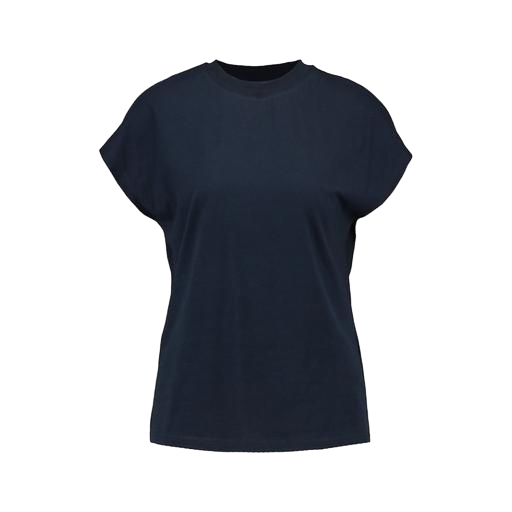
cap-sleeve tee, mid t-shirt, cap-sleeved tee, white background